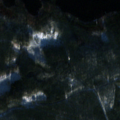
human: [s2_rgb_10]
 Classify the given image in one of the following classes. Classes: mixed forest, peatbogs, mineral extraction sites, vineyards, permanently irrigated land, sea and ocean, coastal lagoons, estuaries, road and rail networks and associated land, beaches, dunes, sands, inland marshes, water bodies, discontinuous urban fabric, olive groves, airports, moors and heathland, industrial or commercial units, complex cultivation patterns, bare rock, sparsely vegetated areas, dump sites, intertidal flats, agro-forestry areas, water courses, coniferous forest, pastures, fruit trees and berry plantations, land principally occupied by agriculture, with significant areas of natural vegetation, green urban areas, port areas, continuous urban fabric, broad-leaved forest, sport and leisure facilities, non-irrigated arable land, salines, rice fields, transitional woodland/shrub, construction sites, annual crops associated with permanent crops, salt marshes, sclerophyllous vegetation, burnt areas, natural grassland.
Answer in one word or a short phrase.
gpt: coniferous forest, water bodies